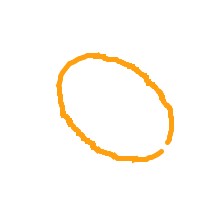
Shape: circle